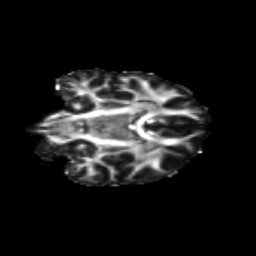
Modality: FA
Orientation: coronal
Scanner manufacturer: siemens
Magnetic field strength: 3 T
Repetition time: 9.2 s
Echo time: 0.084 s